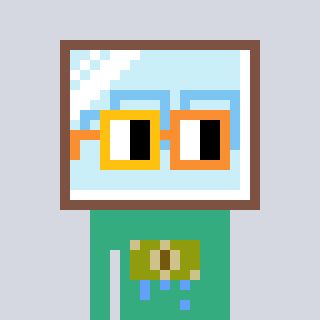
a pixel art character with square yellow and orange glasses, a mirror-shaped head and a teal-colored body on a cool background